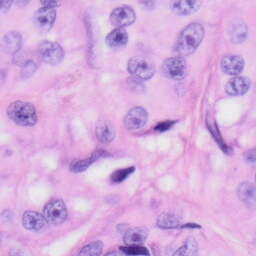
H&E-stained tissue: Skin